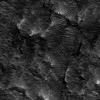
Atmospheric dust classification: not_dusty